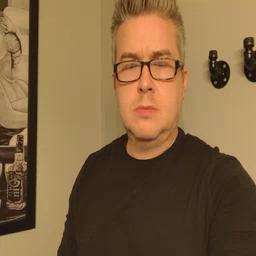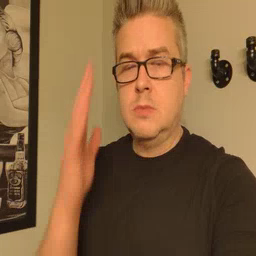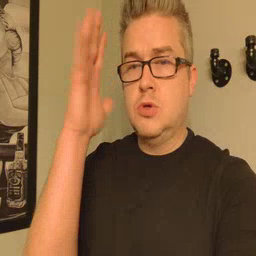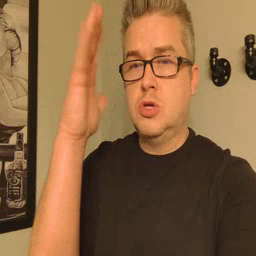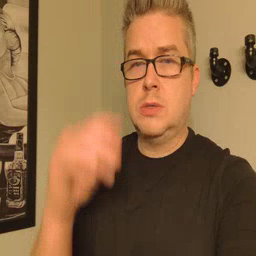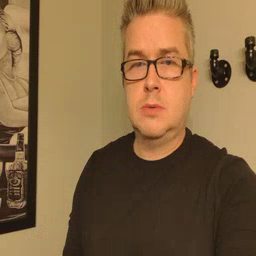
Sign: tree